Field crop: maize
Growth stage: 2
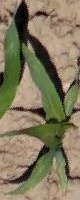
Species: maize